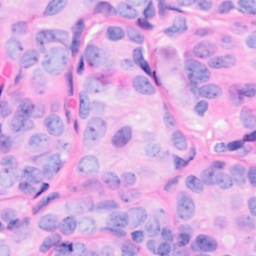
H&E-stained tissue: Breast